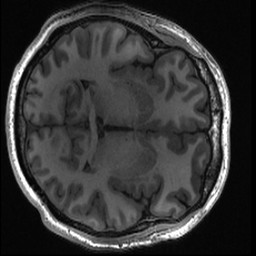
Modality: T1w
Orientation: axial
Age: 24
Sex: male